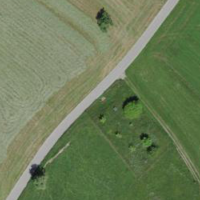
EUNIS habitat code: 52
Species observed at this site:
Prunus spinosa